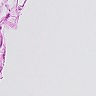
Metastatic tissue present: no